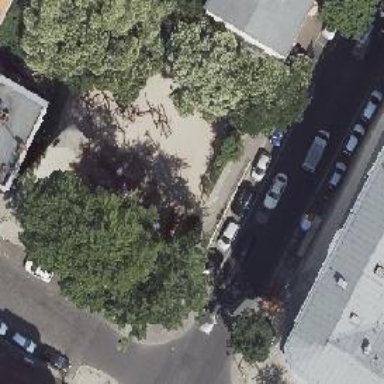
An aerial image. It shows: Sand table at the playground.